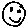
Label: smiley face